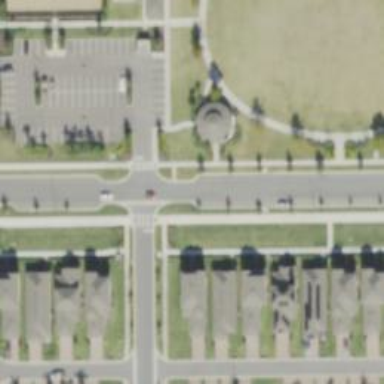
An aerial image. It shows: Footway leading to community center which serves as club house.